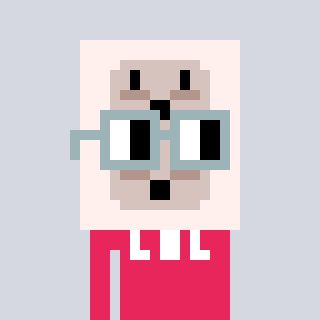
a pixel art character with square dark gray glasses, a outlet-shaped head and a redpinkish-colored body on a cool background